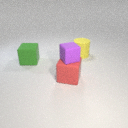
large yellow rubber cylinder behind large green rubber cube